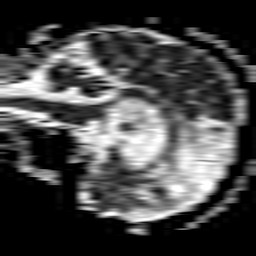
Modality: ADC
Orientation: sagittal
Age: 62
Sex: female
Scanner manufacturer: philips
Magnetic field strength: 1.5 T
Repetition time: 3.395 s
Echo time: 0.06922 s